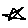
Label: star